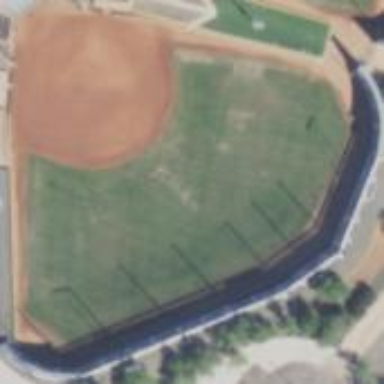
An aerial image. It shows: Baseball pitch for leisure and sports activities.